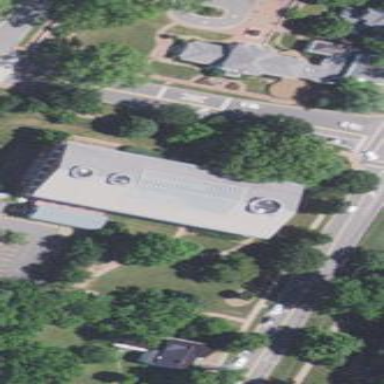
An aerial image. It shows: College building.